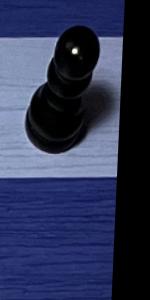
Label: Empty